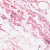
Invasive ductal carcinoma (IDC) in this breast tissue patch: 0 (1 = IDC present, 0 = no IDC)